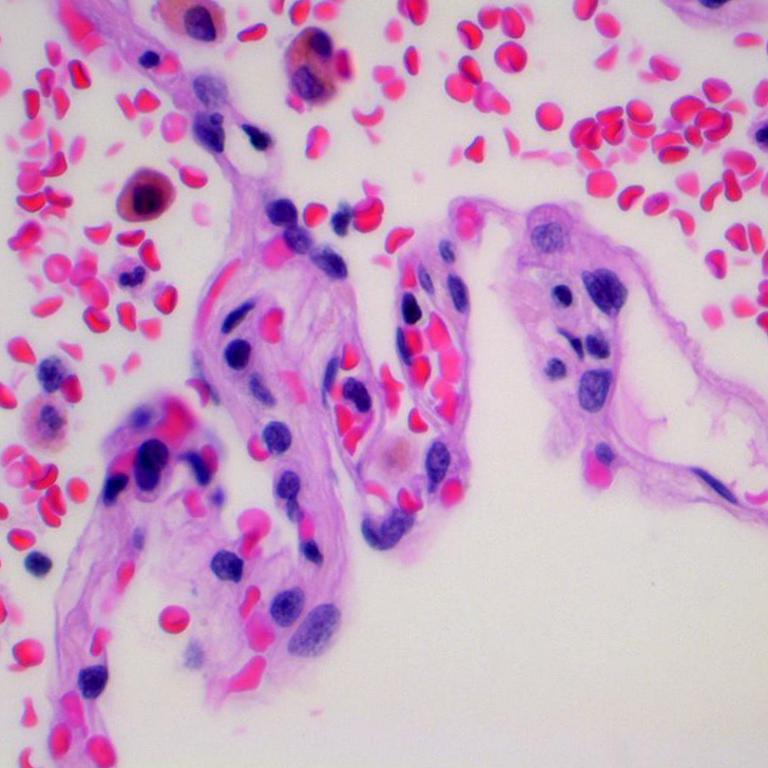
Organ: lung
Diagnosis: benign